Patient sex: F
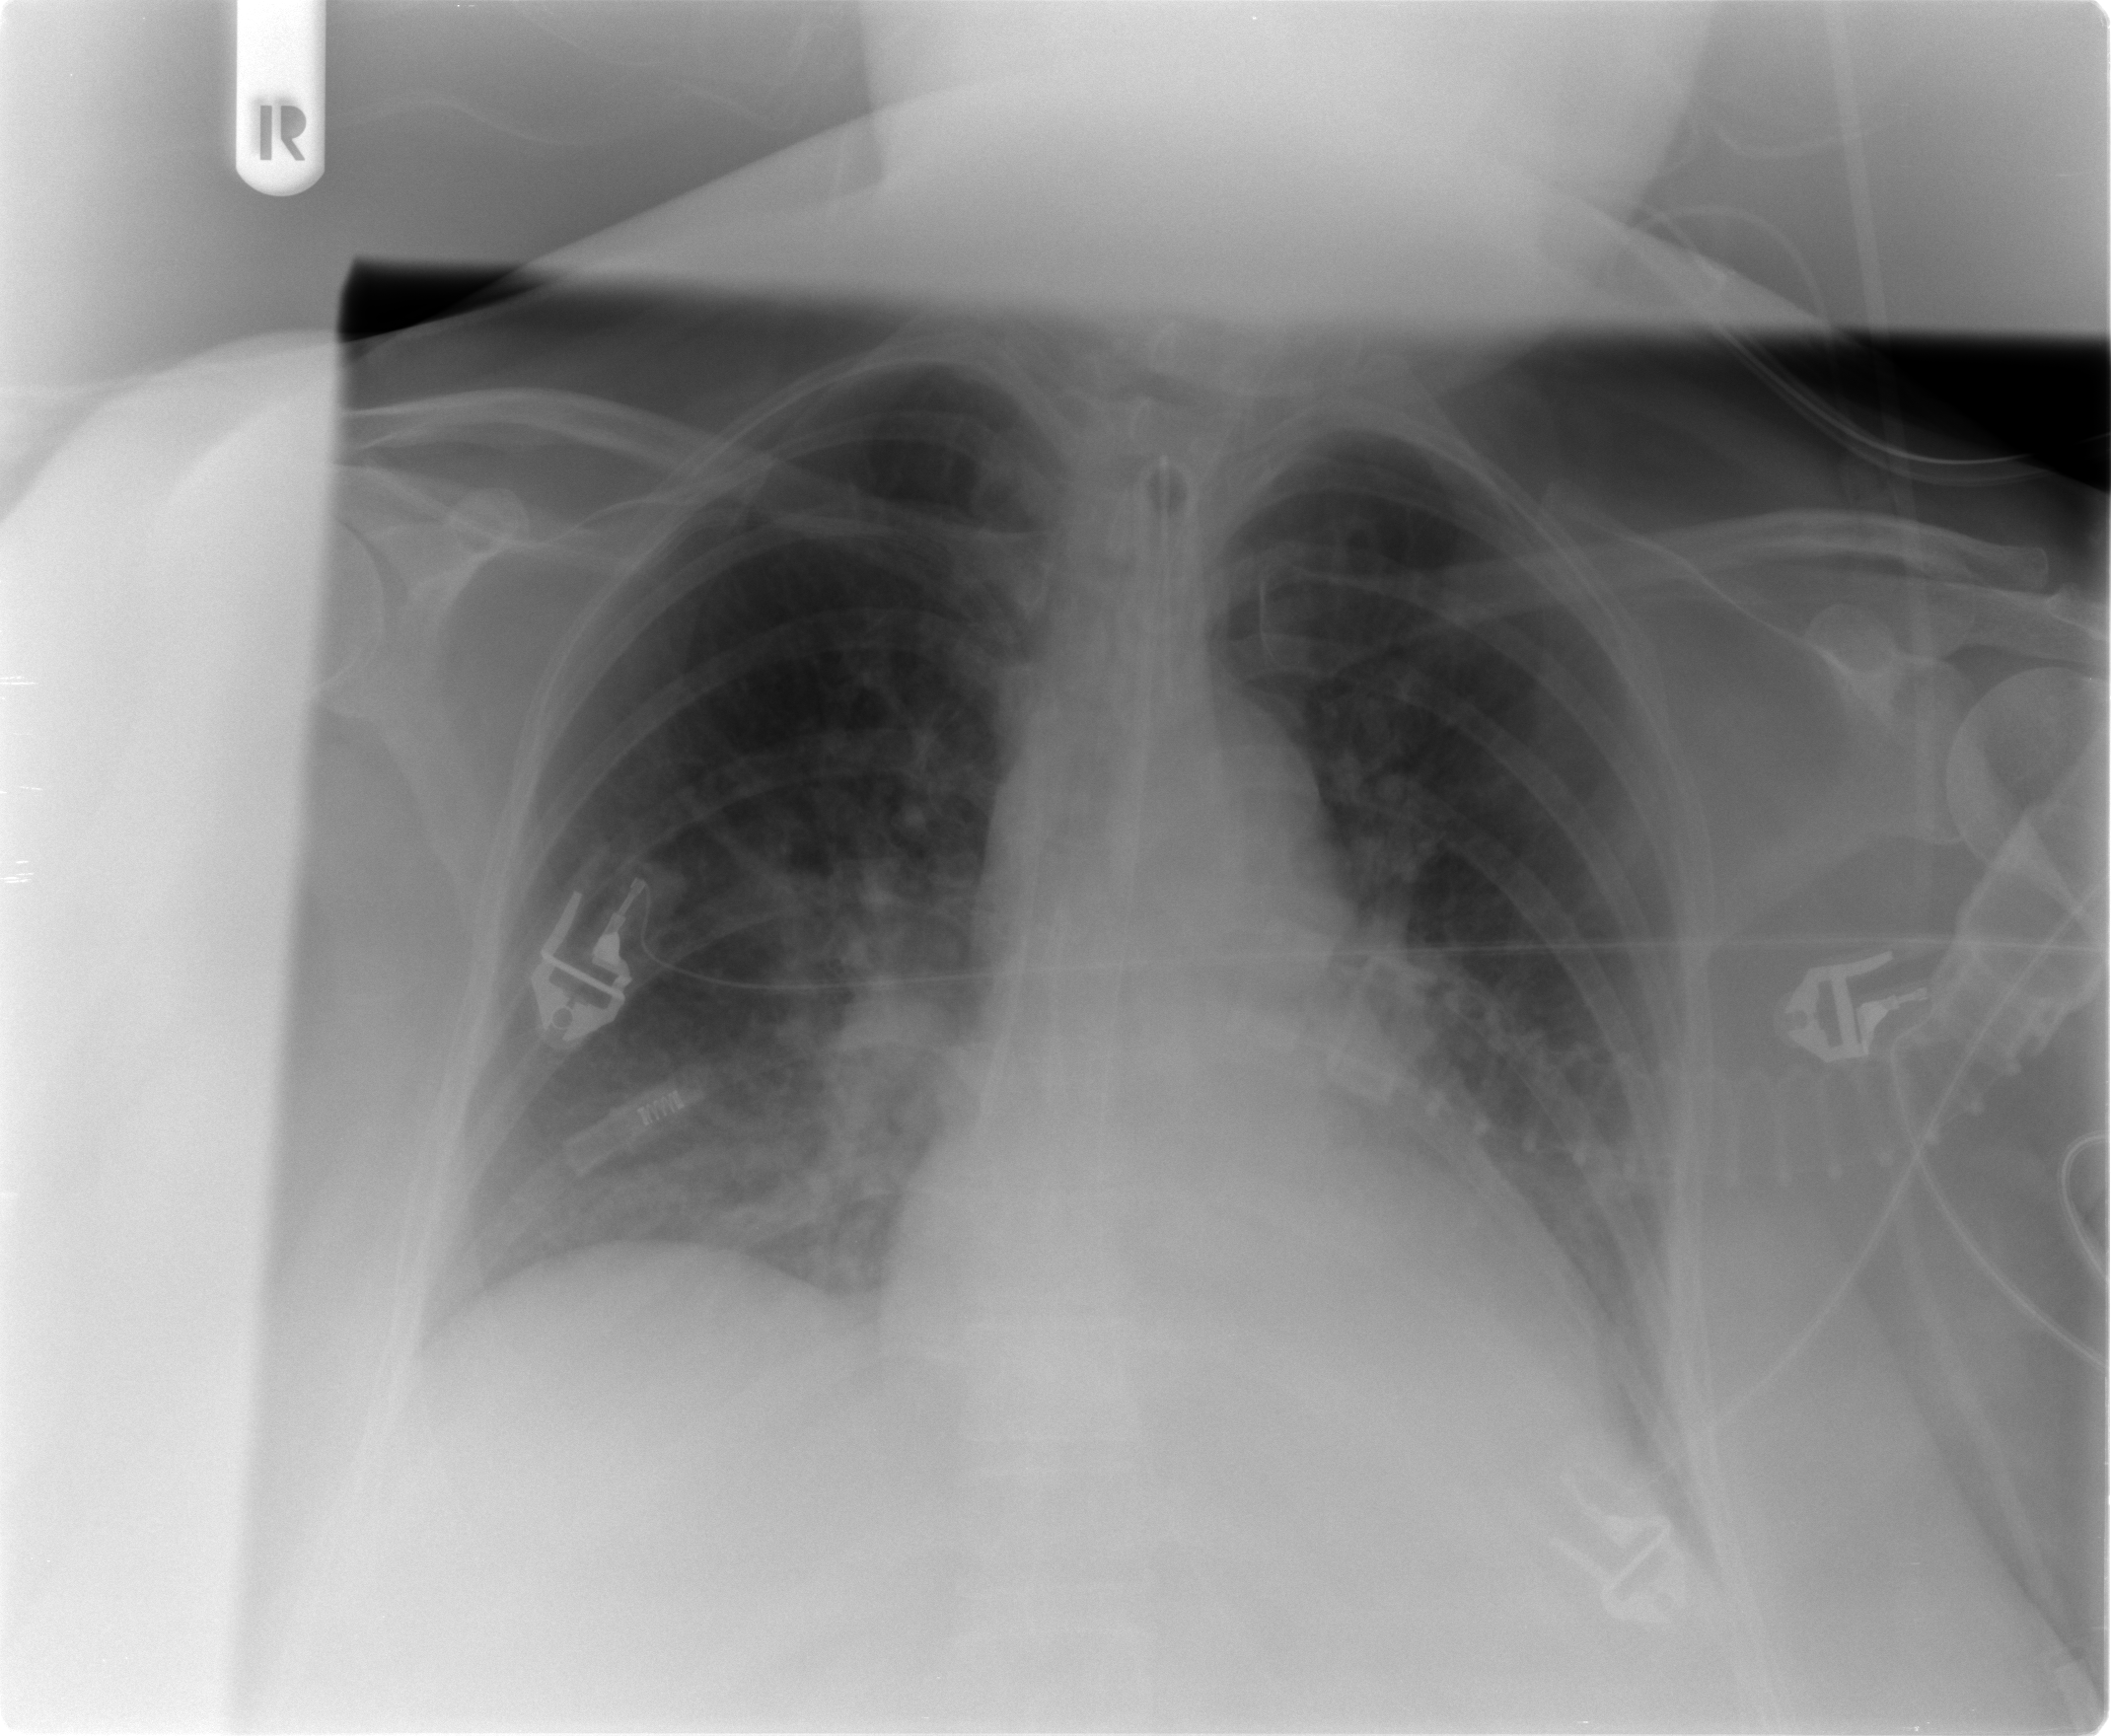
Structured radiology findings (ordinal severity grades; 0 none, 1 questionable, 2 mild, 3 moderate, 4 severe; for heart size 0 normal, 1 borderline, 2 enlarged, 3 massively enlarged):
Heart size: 1
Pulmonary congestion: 2
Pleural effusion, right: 2
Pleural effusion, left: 2
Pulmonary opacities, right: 2
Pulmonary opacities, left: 1
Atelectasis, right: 2
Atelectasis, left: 2